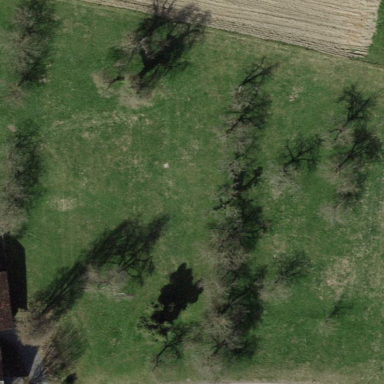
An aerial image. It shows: Orchard.